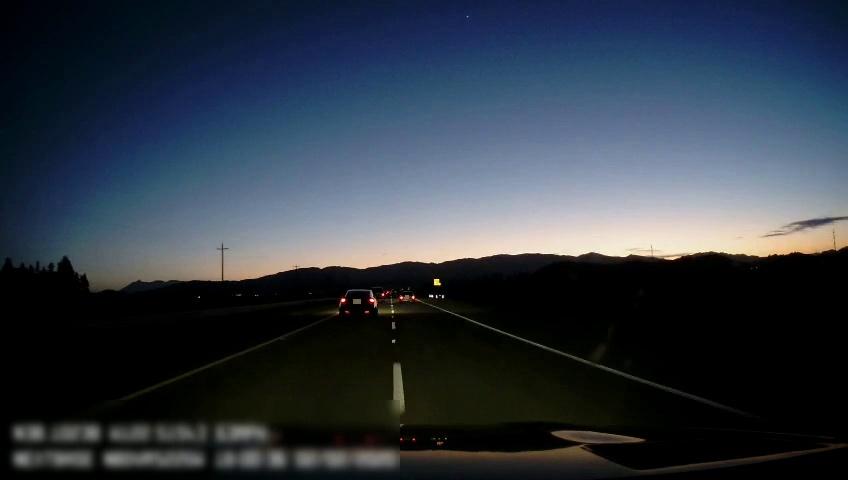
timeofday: Dusk/Dawn/Twilight
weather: Sunny
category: Drivable Space
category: Vehicles | Car
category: Vehicles | Car
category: Vehicles | Car
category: Lanes | Current Lane
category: Lanes | Current Lane
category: Lanes | Alternate Lane
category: Traffic | Signs